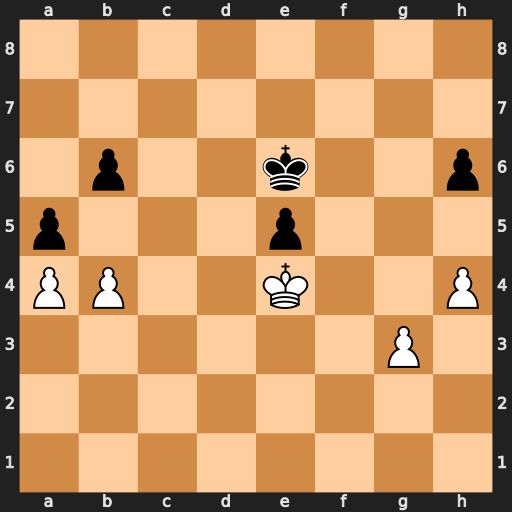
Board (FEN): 8/8/1p2k2p/p3p3/PP2K2P/6P1/8/8
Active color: w
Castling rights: -
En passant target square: -
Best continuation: bxa5 bxa5 g4 Kf6 Kd5